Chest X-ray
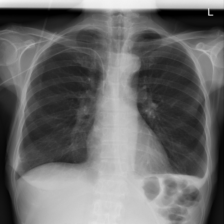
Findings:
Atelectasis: negative
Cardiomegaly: negative
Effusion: positive
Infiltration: negative
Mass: negative
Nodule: negative
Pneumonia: negative
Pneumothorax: negative
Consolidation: negative
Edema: negative
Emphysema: negative
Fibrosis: negative
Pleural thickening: negative
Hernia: negative